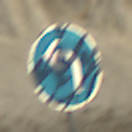
Verkehrszeichen: VorgeschriebeneFahrtrichtungLinks
Umgebung: Outdoor, Beach
Tageszeit: Midday
Wetter: PartlyCloudy
Licht: Natural
Jahreszeit: NotSpecified
Kontrast: HighContrast